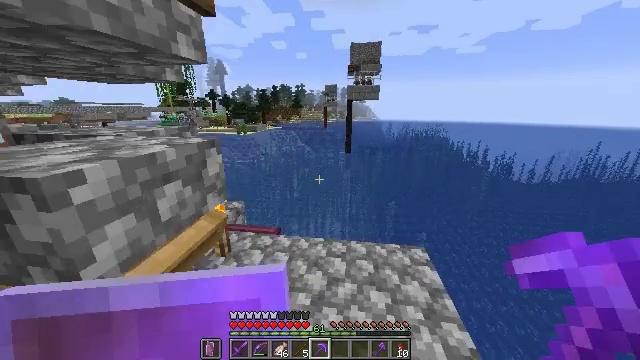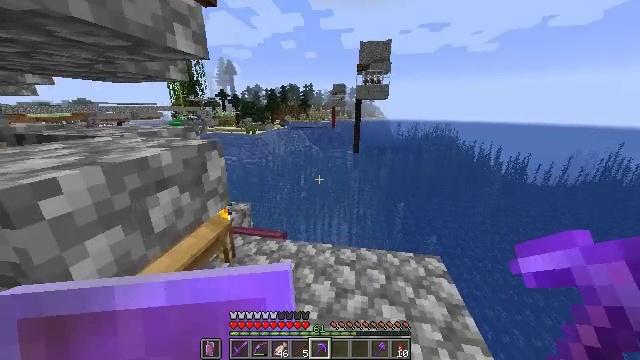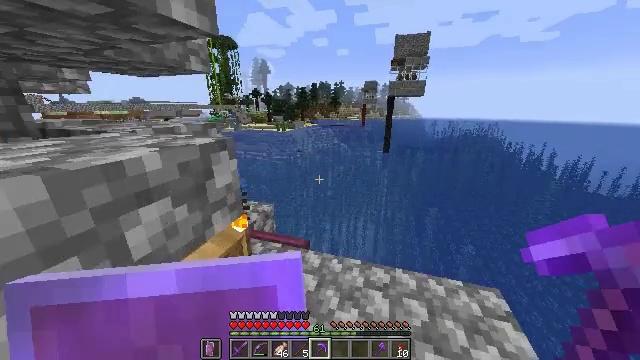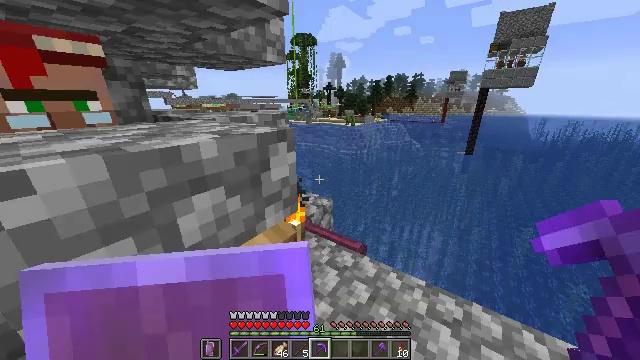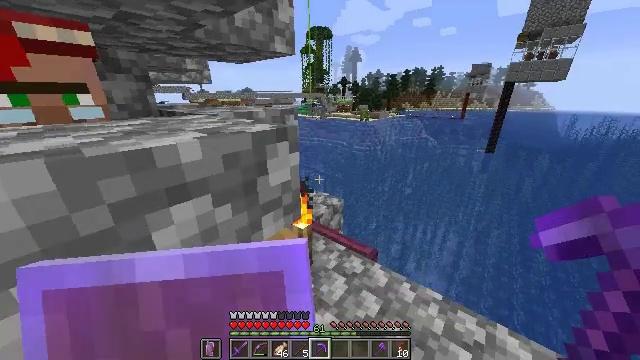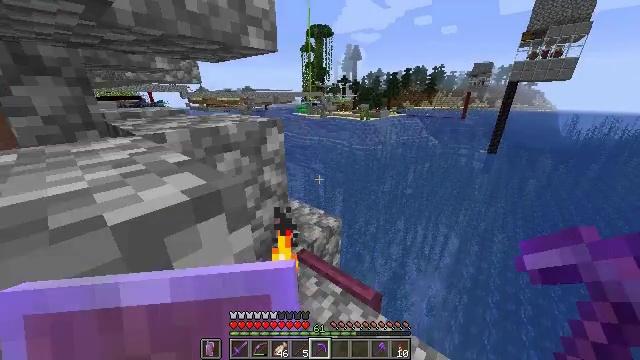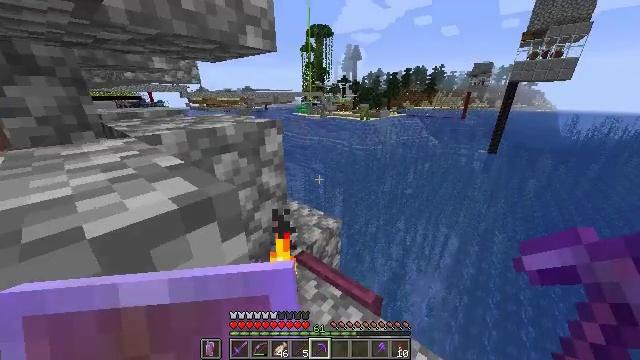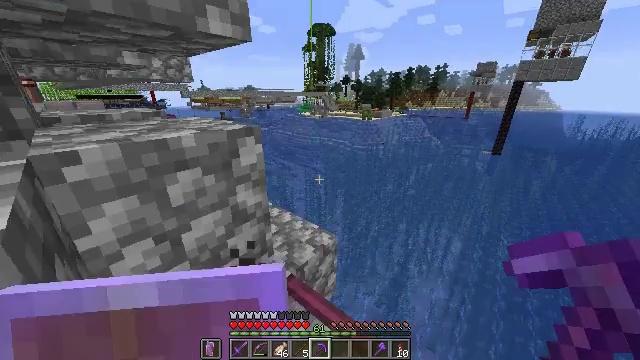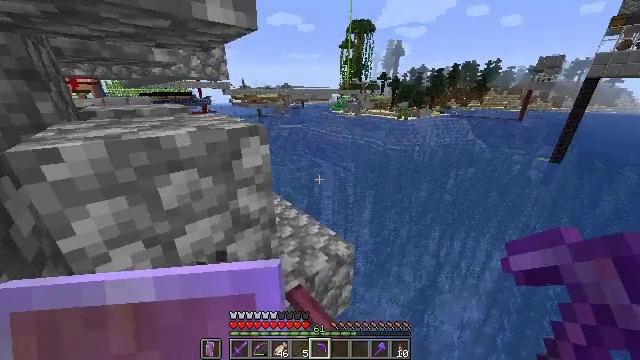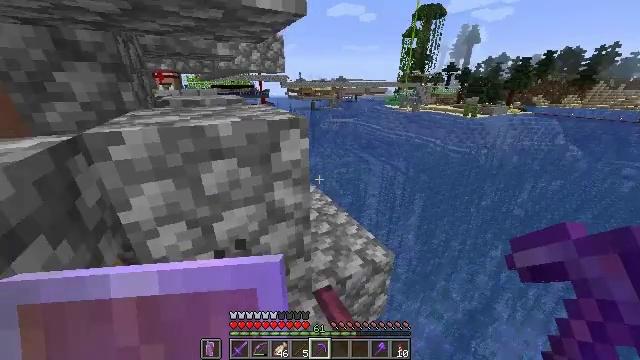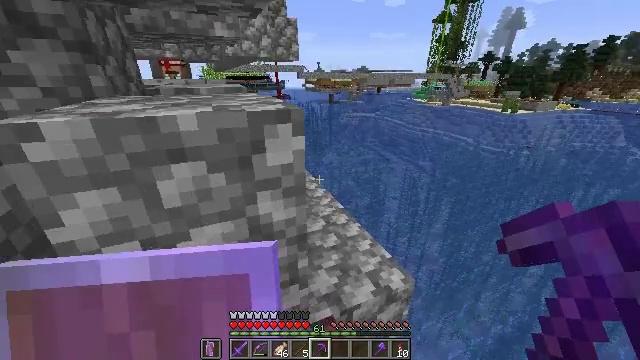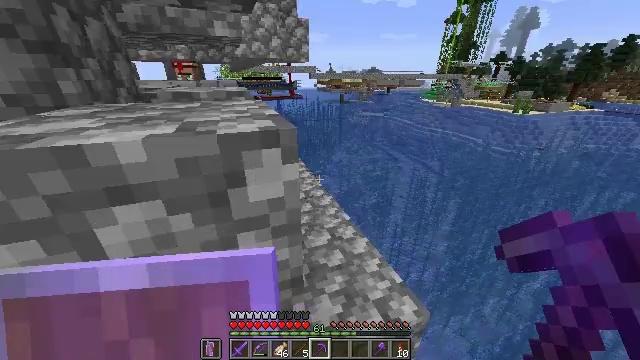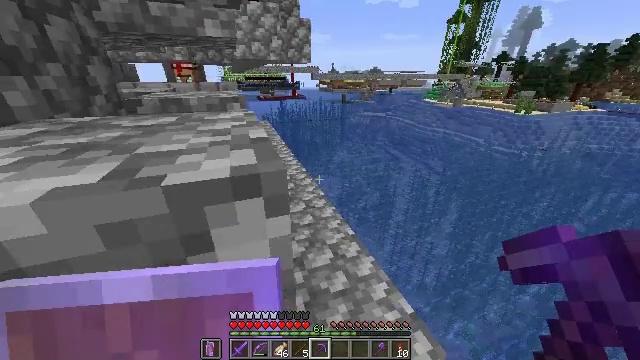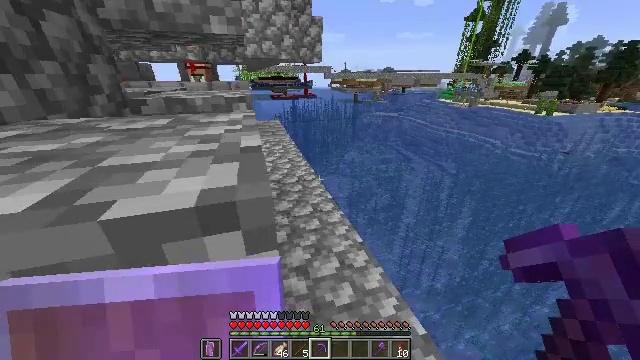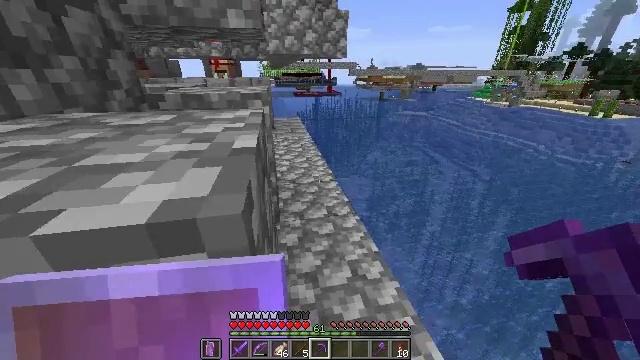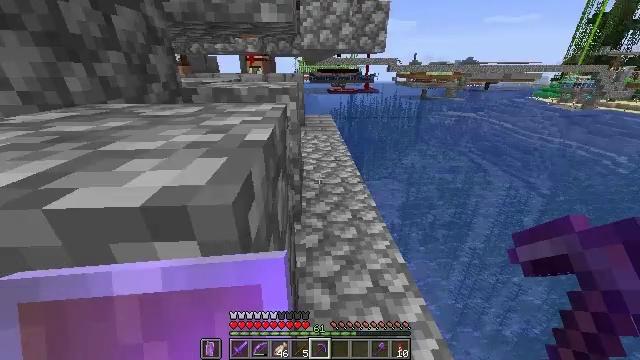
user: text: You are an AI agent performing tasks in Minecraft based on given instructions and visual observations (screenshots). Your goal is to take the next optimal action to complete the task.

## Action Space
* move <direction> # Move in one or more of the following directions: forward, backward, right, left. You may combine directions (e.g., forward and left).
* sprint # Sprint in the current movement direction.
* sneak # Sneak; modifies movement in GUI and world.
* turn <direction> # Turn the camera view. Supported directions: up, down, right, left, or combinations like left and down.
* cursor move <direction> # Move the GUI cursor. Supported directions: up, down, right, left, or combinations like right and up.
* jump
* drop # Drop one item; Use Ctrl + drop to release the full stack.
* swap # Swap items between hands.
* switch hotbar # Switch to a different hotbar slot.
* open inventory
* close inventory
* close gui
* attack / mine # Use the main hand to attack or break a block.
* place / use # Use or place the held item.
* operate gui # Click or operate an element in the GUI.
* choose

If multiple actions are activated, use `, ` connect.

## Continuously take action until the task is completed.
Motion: motion action
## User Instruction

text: Turn clay into a brick by smelting it.
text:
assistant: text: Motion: move forward, sprint, turn left
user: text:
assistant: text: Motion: move forward, sprint, turn left
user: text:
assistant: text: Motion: move forward, sprint, turn left and down
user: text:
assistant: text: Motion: move forward, sprint, turn left and down
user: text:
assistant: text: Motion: move forward, sprint
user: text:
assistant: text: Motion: move forward, sprint
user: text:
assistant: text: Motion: move forward, sprint
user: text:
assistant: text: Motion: move forward, sprint, turn left
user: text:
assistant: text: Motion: move forward, sprint, turn left and down
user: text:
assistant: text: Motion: move forward, sprint, turn left
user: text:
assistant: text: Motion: move forward, sprint, turn left
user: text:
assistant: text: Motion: move forward, sprint
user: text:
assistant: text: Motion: move forward, sprint, turn left
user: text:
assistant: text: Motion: move forward, sprint, turn left
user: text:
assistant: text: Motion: move forward, sprint, turn left
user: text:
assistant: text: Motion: move forward, sprint, turn left
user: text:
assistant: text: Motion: move forward, sprint
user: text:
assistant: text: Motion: move forward, sprint
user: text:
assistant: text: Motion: move forward, sprint
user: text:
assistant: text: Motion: move forward, sprint
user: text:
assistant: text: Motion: move forward, sprint
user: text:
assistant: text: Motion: move forward, sprint
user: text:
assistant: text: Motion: move forward, sprint
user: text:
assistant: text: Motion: move forward and move right, sprint
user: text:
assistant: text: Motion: move forward and move right, sprint
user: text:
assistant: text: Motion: move forward and move right, sprint, turn left
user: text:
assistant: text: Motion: move forward, sprint, turn left
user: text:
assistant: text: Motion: move forward, sprint, turn left
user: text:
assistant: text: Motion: move forward, sprint, turn left
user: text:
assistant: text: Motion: move forward, sprint